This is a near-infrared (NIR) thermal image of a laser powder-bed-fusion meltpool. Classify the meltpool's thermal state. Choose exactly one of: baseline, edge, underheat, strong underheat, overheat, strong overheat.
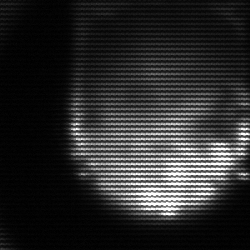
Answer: strong underheat